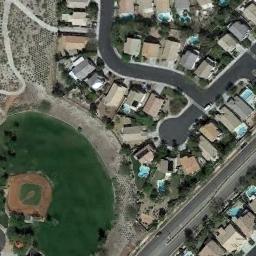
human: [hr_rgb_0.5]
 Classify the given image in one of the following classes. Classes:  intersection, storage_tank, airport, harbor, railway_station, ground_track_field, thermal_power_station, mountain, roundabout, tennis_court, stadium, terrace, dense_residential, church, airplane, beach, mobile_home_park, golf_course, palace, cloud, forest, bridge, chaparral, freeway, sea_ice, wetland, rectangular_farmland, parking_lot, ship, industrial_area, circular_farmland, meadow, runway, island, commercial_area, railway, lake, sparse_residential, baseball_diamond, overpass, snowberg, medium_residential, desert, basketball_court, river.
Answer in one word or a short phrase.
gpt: baseball_diamond